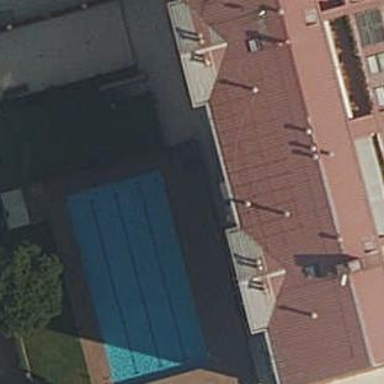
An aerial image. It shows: Swimming pool located in leisure land.